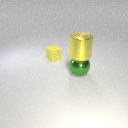
large yellow metal cylinder above large green metal sphere